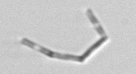
Label: Nanoneis